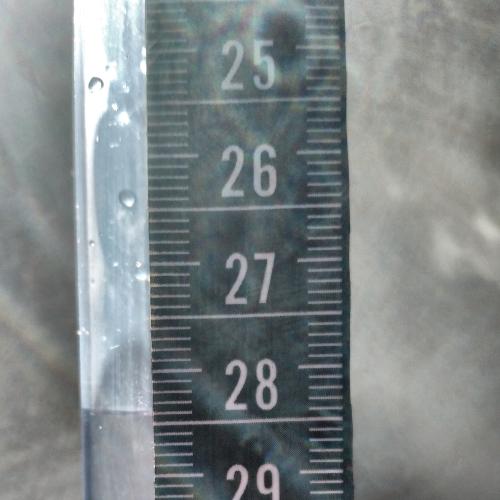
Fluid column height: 28.4 cm